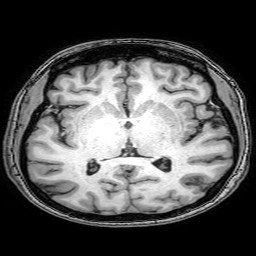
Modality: T1w
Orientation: coronal
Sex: female
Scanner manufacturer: philips
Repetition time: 0.008219 s
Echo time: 0.00378 s